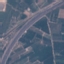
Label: Highway